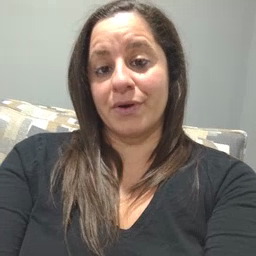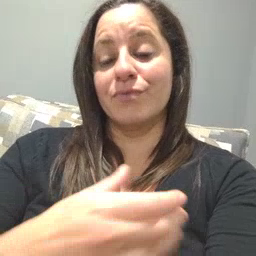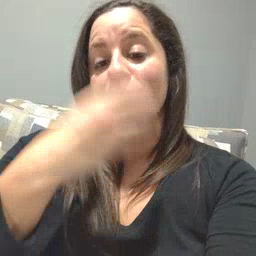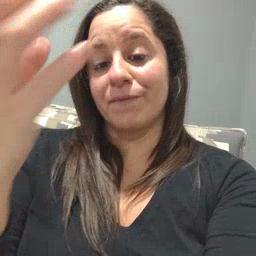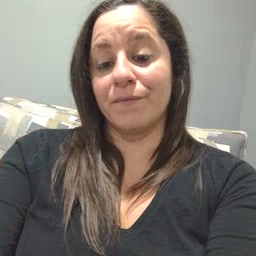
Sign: giraffe